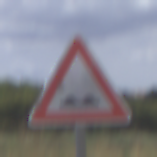
Verkehrszeichen: UnebeneFahrbahn
Umgebung: Outdoor, Nature
Tageszeit: Midday
Wetter: PartlyCloudy
Licht: Natural
Jahreszeit: NotSpecified
Kontrast: HighContrast